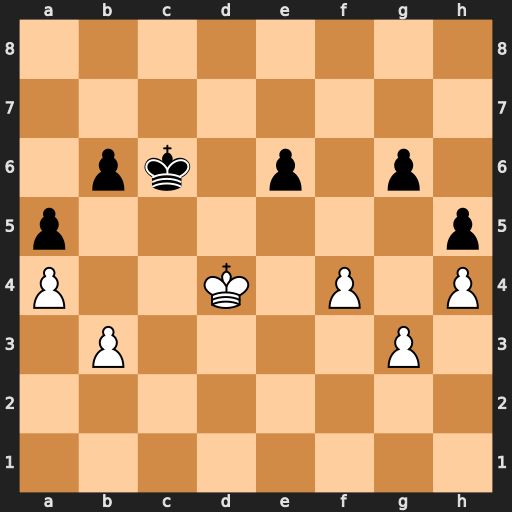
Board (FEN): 8/8/1pk1p1p1/p6p/P2K1P1P/1P4P1/8/8
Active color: w
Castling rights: -
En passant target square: -
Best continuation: Ke5 Kd7 Kf6